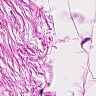
Metastatic tissue present: no